Aerial crown-view tile of a tropical tree (Barro Colorado Island, Panama), acquired 20250317:
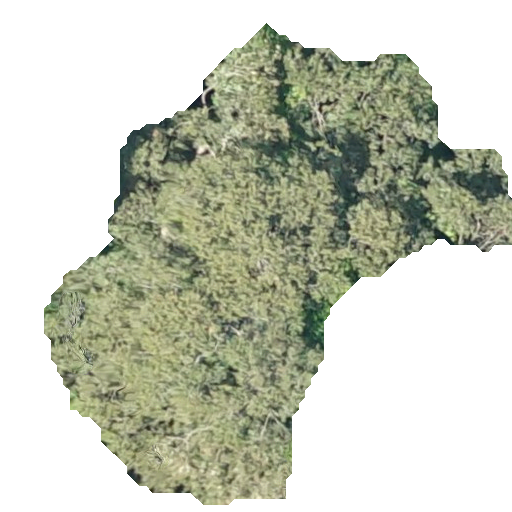
Species: Guazuma ulmifolia
GBIF accepted scientific name: Guazuma ulmifolia
Crown area: 181.824 m²